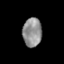
Tissue: skin
Cell type: Epithelial cells
Senescence score: 0.2237
Nuclear area (px): 540
Mean DAPI intensity: 143.026